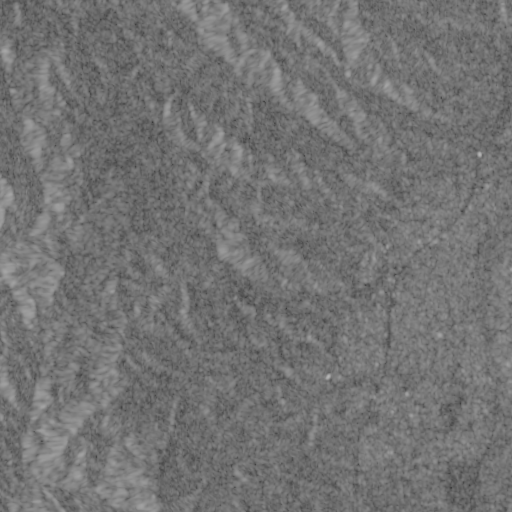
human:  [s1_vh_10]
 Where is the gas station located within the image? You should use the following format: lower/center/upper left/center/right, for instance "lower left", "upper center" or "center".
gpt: The gas station is located in the lower right of the image.
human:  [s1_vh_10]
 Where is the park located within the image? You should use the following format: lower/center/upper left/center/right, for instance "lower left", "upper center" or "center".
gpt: The park is located in the center right of the image.
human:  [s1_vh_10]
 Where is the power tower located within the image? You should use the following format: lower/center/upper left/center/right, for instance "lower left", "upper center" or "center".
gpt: There is no power tower in the image.

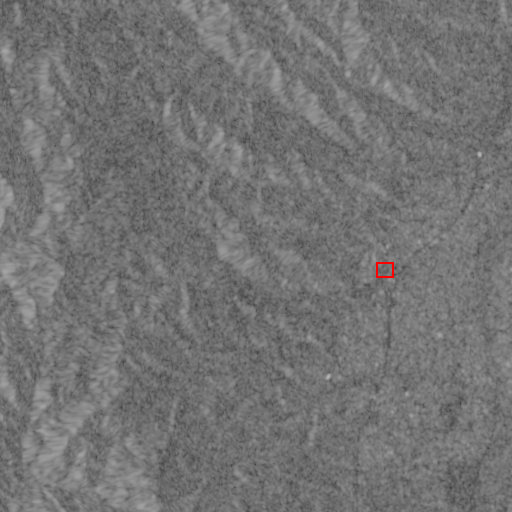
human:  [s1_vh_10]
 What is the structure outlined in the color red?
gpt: The structure outlined in red is a park.
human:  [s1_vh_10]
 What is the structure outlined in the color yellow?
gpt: There is no yellow outline.